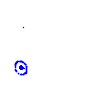
Particle: electron